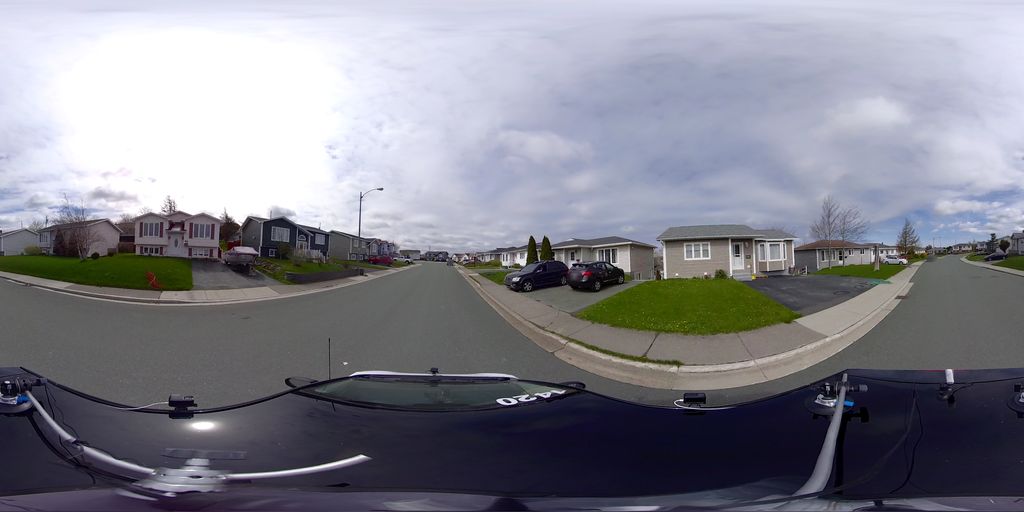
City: st_johns